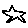
Label: star